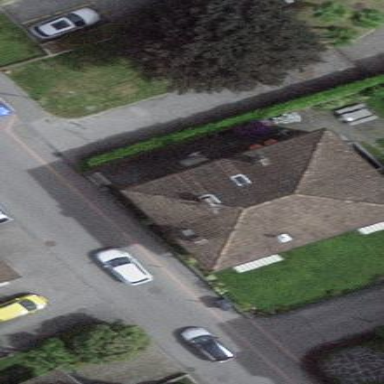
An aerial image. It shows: Building with hipped roof shape.